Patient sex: M
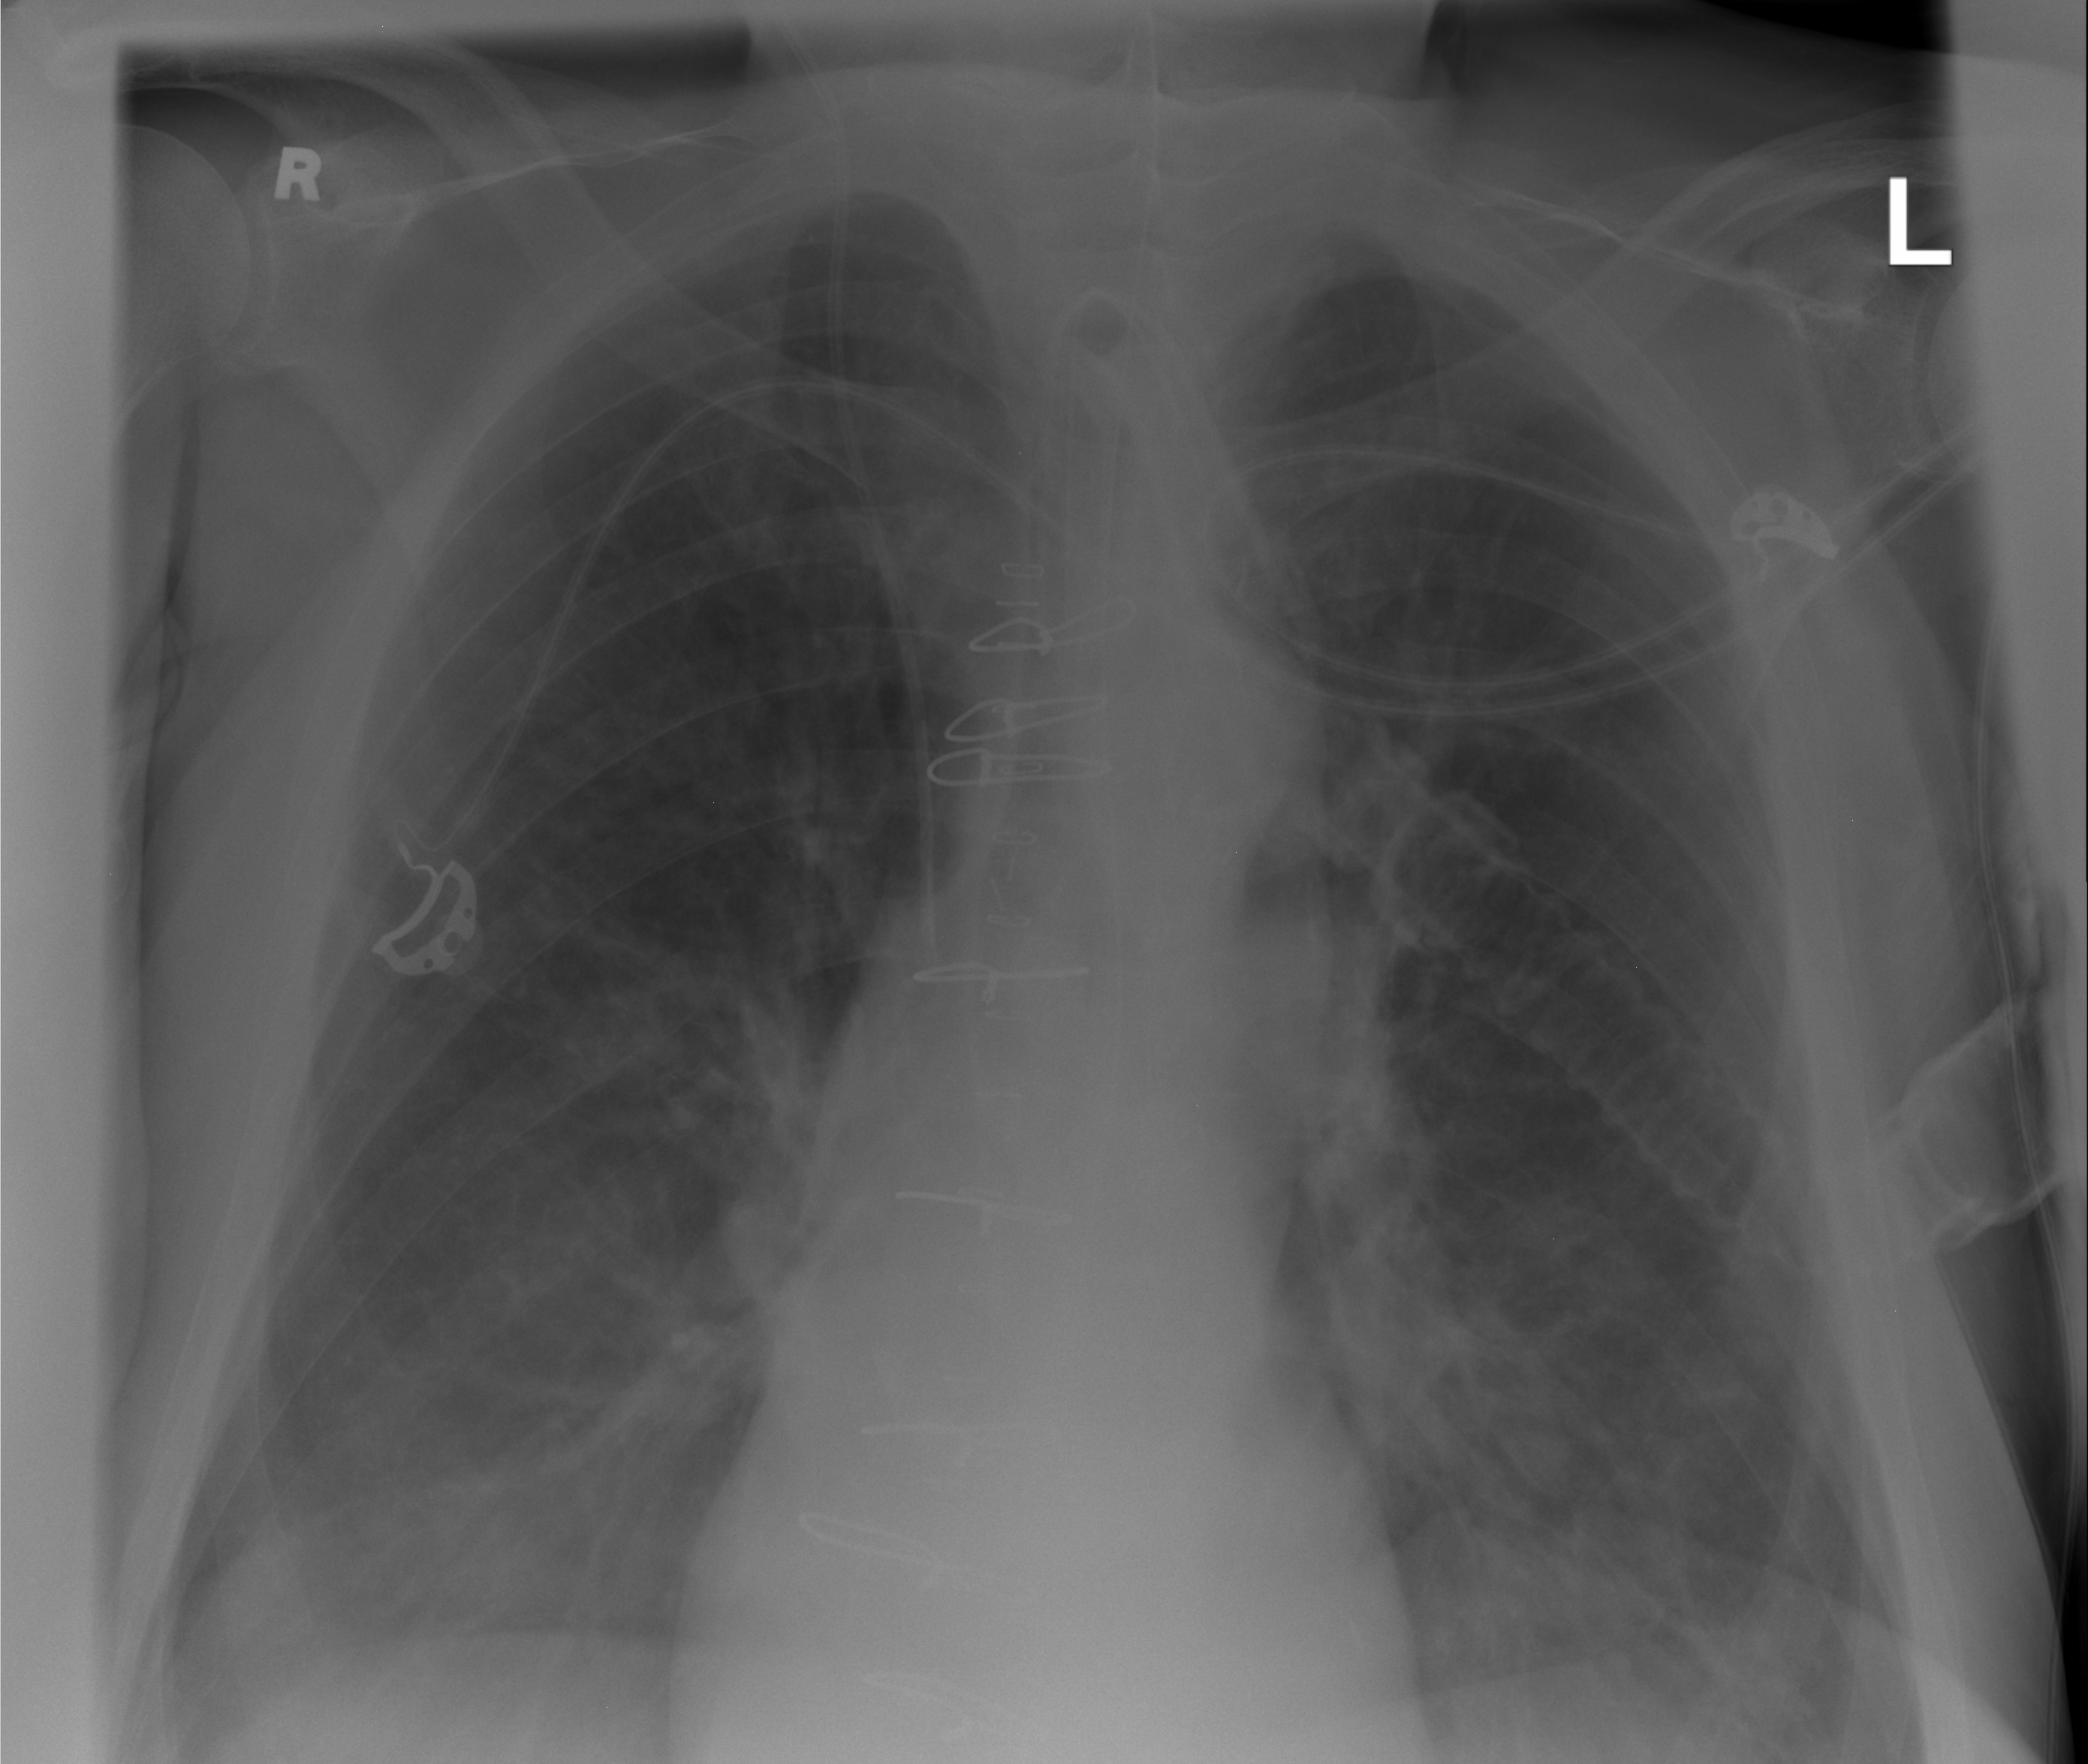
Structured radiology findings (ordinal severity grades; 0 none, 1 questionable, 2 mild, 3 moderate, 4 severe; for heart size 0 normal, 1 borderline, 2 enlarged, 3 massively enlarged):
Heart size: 0
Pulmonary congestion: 1
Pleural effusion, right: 0
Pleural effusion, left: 1
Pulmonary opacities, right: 0
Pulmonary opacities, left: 1
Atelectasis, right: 2
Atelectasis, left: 2